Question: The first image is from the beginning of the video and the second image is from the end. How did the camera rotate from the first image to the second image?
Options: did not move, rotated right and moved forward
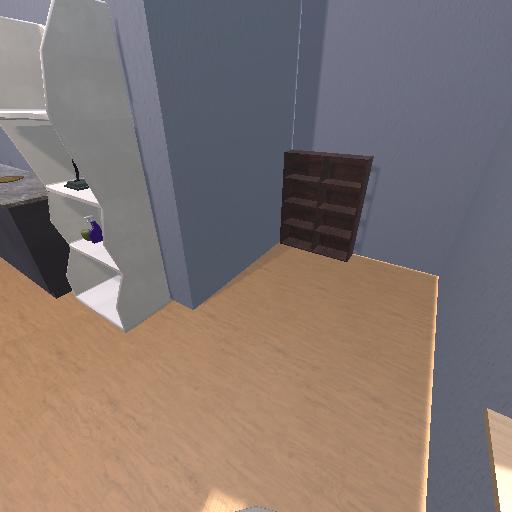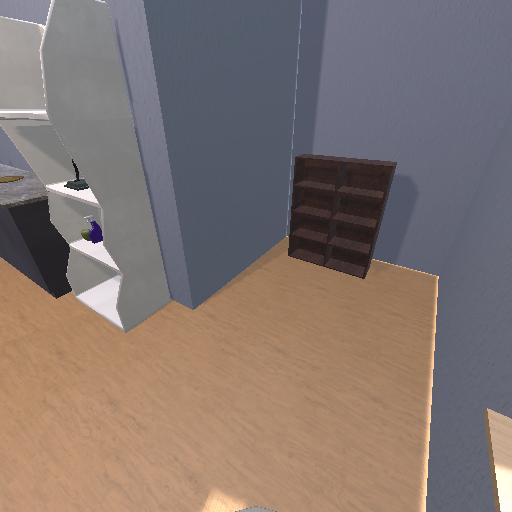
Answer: did not move